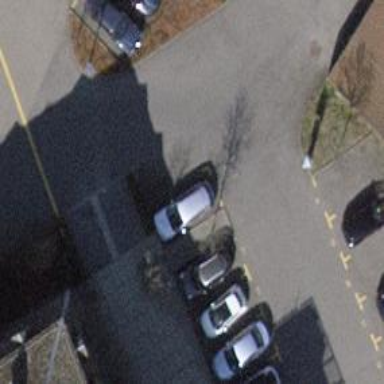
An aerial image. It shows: Car-sharing service available at this location.